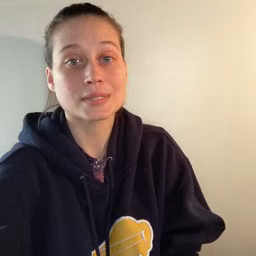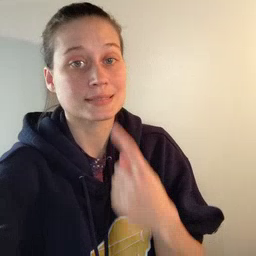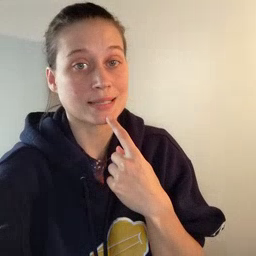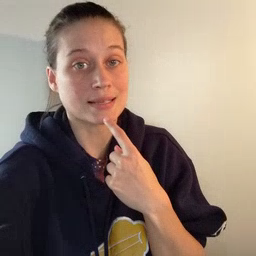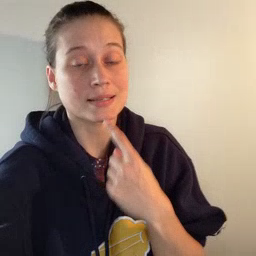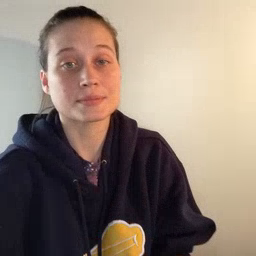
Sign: say